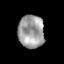
Tissue: prostate
Cell type: T cells
Senescence score: 0.2232
Nuclear area (px): 846
Mean DAPI intensity: 156.5